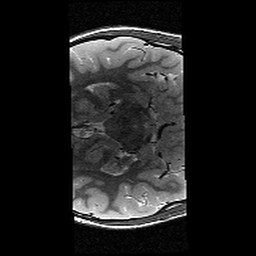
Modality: T2w
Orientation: axial
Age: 12
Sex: male
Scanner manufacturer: siemens
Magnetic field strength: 3 T
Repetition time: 9.23 s
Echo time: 0.067 s